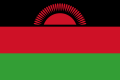
Flag of Malawi